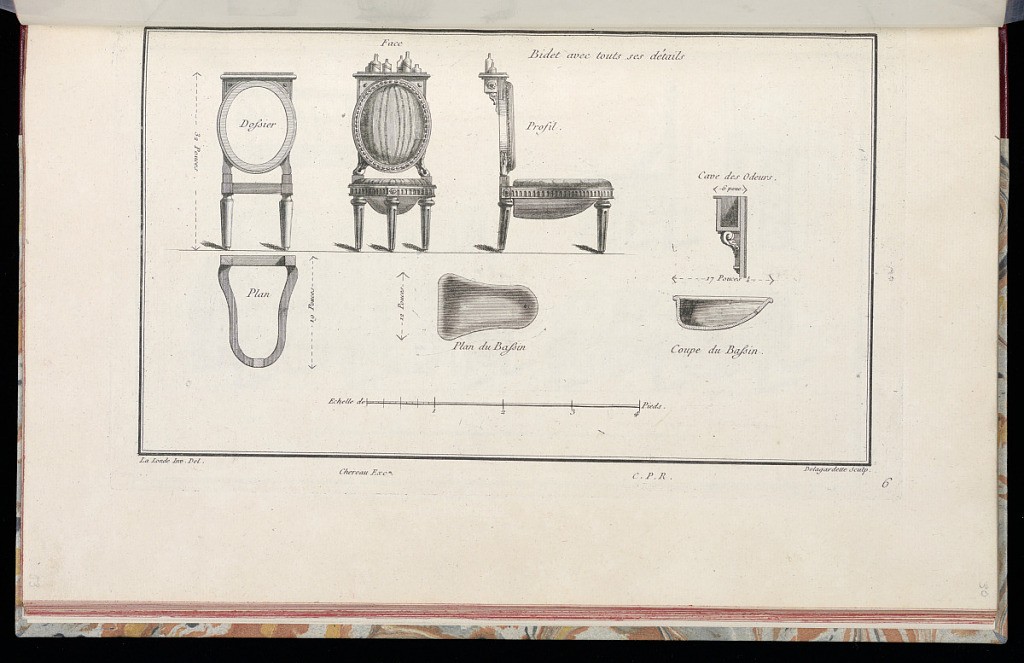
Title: Bidet avec touts ses détails
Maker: Richard de Lalonde, French, active 1780–96
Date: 1775-1788
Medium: Etching on off-white laid paper
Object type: Print
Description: Plan, elevation, and profile of a bidet with details of its construction, including a basin in which to place various fragrances. The plate is signed and numbered.